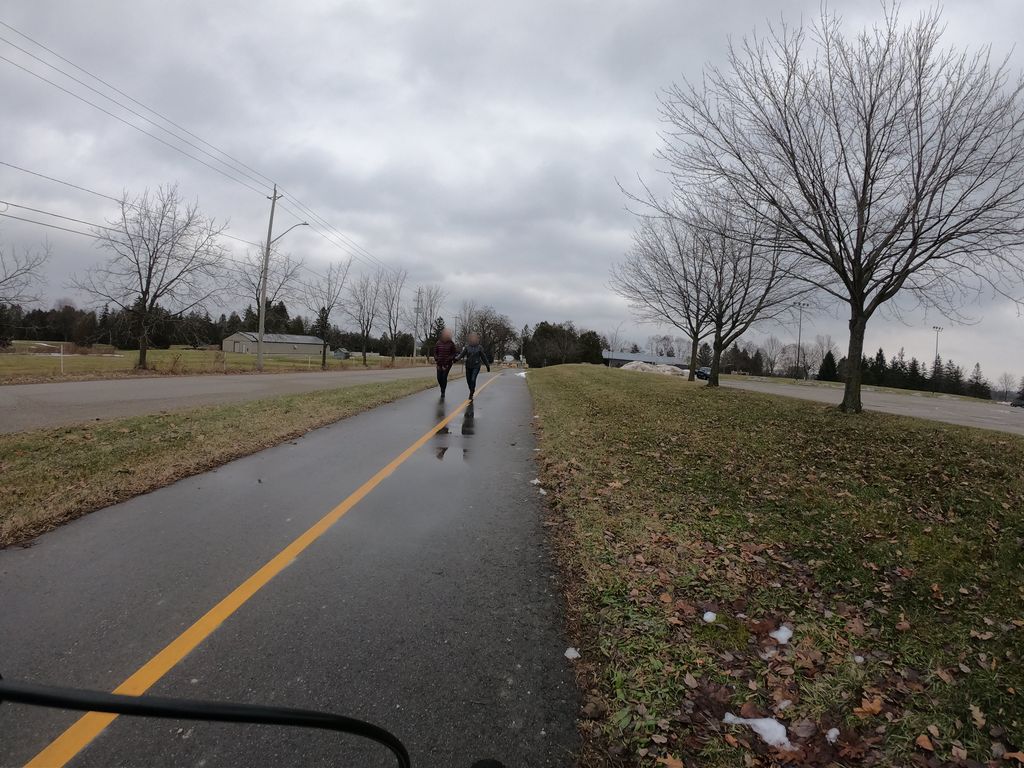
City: kitchener-waterloo